Question: Months ago, I installed an Odoo server and it worked perfectly !
Problem is that I forgot the identification (email/pass) for the admin, wich is real bad.
After uninstalling the server and reinstalling it I found out that the database was not wiped. So it didn't change at all !
Please, can anyone help me finding the admin's ?
I'm not very familiar with progresql but displays empty passwords:

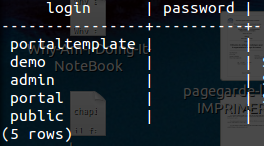
Answer: You may change admin password using progresql from the terminal. You just need to do like these
'''
odoo@odedra:~$ psql testing_db
psql (9.1.14)
Type "help" for help.
testing_db=# UPDATE res_users SET password='new_password' WHERE login = 'admin';
UPDATE 1
'''
where is database name.
Now login with new password and change user details whatever you want.